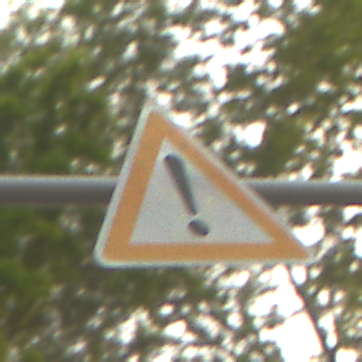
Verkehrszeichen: Gefahrenstelle
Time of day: SunriseSunset
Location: Outdoor (RoadRail)
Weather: Clear
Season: NotSpecified
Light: Natural